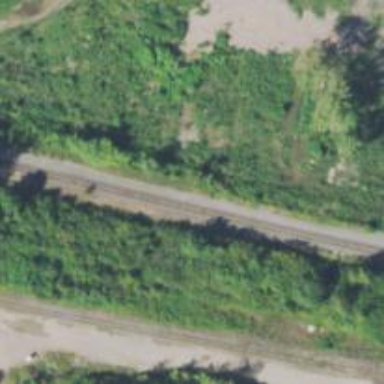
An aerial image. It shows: Railway spur service on embankment.